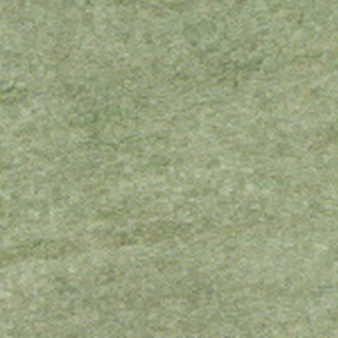
Label: other